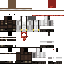
A male human skin with medium skin, wearing brown long hair dressed in a blue suit and brown pants, featuring a closed mouth.